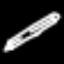
Label: pencil